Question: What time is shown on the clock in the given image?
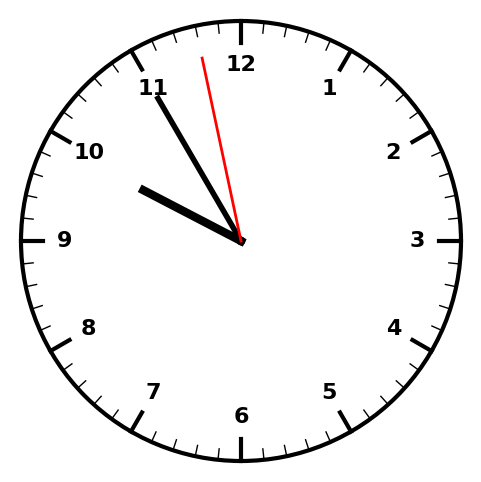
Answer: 09:54:58